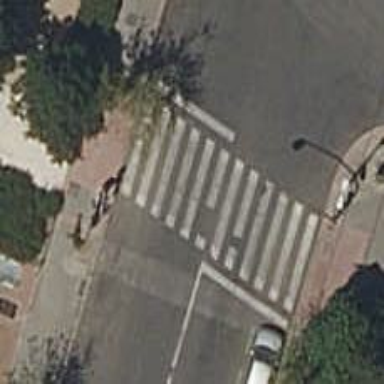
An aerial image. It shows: Road crossing with traffic signals.